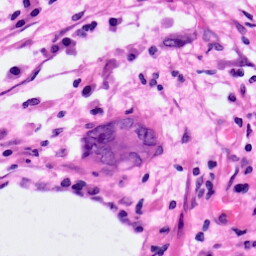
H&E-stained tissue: Pancreatic